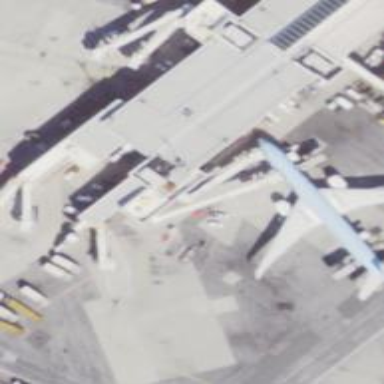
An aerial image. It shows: Airport gate.